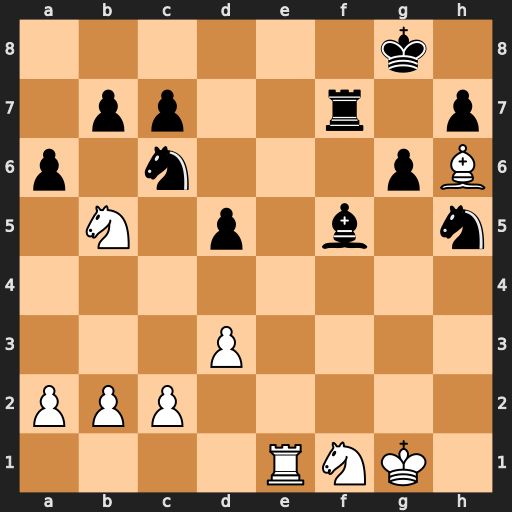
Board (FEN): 6k1/1pp2r1p/p1n3pB/1N1p1b1n/8/3P4/PPP5/4RNK1
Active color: w
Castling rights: -
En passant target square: -
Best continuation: Re8+ Rf8 Rxf8#